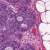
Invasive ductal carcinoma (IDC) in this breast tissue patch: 0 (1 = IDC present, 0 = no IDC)